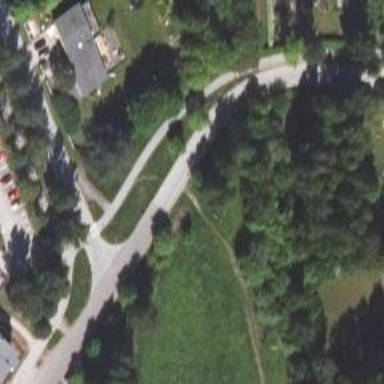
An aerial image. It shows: Path.